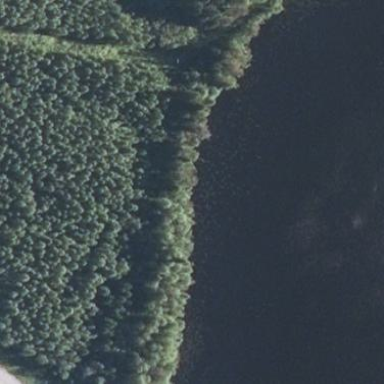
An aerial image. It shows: Forest area.